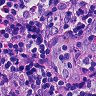
Metastatic tissue present: yes